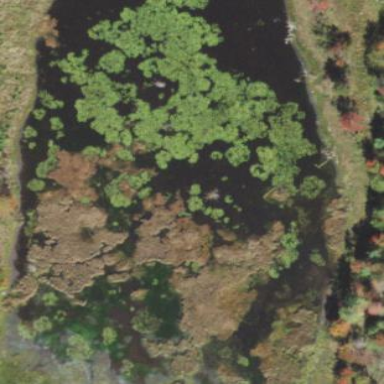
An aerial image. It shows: Pond or reservoir formed by natural water.